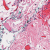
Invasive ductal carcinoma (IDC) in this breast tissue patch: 1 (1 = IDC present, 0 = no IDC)